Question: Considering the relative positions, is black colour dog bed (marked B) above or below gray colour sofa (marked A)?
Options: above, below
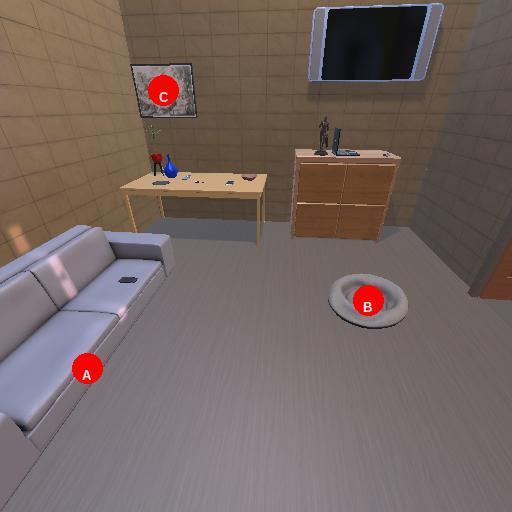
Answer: above